Question: im working with SQL and its JSON data type, ive inserted a Array Object and Appending new objects, but when i use
'''
"UPDATE introductions SET all_replies = COALESCE(JSON_ARRAY_APPEND(roles, '$', '"
+ JSON.stringify(appendedData)
+ "'), JSON_ARRAY(null)) WHERE id2 = 1;"
'''
and then when i go on node to parse the data it doesnt work.
heres a picture of the inserted data and at the bottom is the appended data

but you can see at the bottom "id-4" is different, when printing this to my terminal ive tried parsing it already
'''
console.log(JSON.parse(results[0].all_replies))
'''
infact, ive tried multiple things
'''
console.log(eval(JSON.parse(result[0].all_replies)))
console.log(eval(result[0].all_replies))
console.log(JSON.parse(JSON.stringify(result[0].all_replies)))
'''
so basically, whenever i append a new object it doesnt let me parse it as if it was inserted.
sorry for my poor explanation in advance..
'''
var theJSON = [
{ "id": 1,
"info": {
"username": "amazon",
"message": "jeff bezox.",
"likes": 222,
"time_created": ers
}
},
{ "id": 2,
"info": {
"username": "facebook",
"message": "ik you bod",
"likes": 92,
"time_created": ers
}
},
{ "id": 3,
"info": {
"username": "fortnite",
"message": "kids love me lol",
"likes": 12,
"time_created": ers
}
}]
var appenedData = { "id": 1,
"info": {
"username": "amazon",
"message": "jeff bezox.",
"likes": 222,
"time_created": ers
}
}
'''
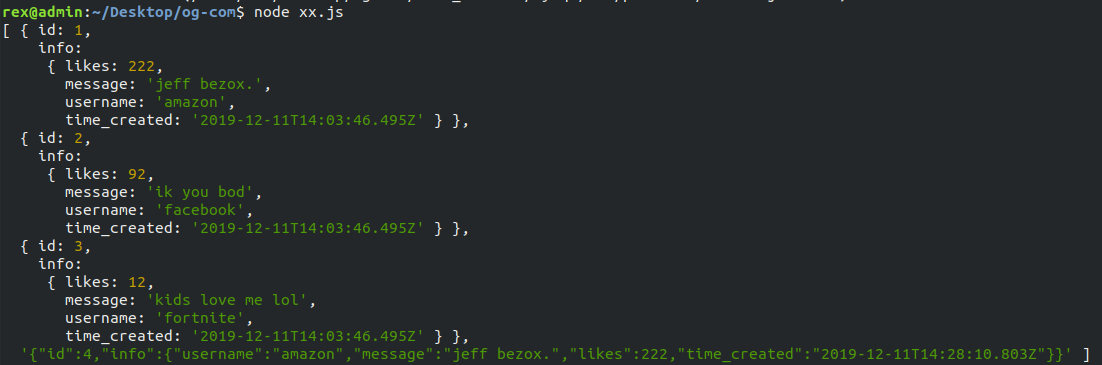
Answer: As far as MySQL is concerned, you are appending a string to your JSON array.
To have it interpret the JSON as JSON, you need to cast it.
For example
'''
let query = 'UPDATE introductions
SET all_replies = COALESCE(
JSON_ARRAY_APPEND(roles, '$', CAST('${JSON.stringify(appendedData)}' AS JSON)),
JSON_ARRAY(null)
) WHERE id2 = 1'
'''
Demo ~ <URL>
See <URL>
FYI, I knew absolutely nothing on this topic before answering and found everything I needed in the MySQL manual. It's a fantastic resource and well worth reading.